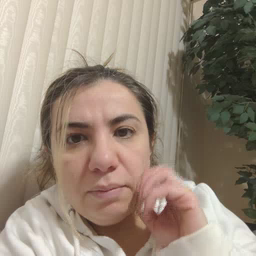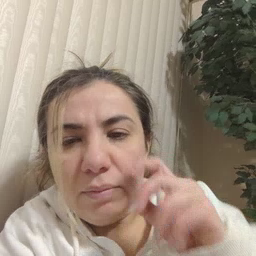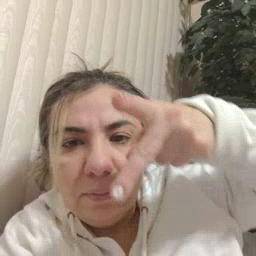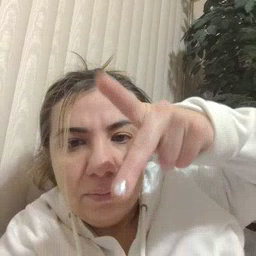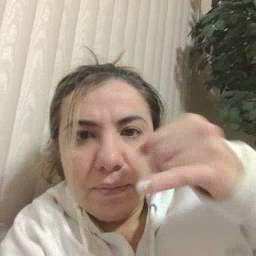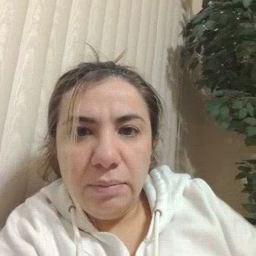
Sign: pajamas